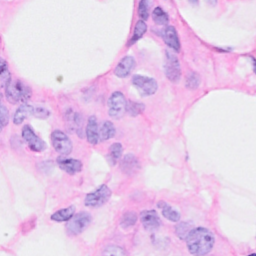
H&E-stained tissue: Breast